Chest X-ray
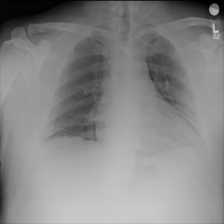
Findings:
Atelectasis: negative
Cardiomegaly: negative
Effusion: negative
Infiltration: negative
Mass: negative
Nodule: negative
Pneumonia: negative
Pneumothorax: negative
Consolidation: negative
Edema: negative
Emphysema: negative
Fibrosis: negative
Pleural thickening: negative
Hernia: negative